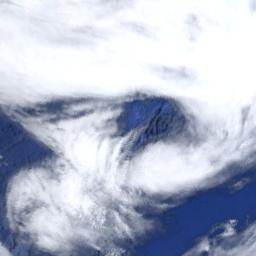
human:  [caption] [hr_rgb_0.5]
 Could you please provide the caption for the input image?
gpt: The white cloud is above blue sea .

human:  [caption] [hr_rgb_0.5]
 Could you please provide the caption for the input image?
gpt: There is a thick cloud and a thin cloud on the sea .

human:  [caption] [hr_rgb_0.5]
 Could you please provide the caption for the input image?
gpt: The stratus clouds are located above the surface of the sea .

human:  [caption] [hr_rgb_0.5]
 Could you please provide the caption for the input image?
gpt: Thick white clouds cover the blue sea .

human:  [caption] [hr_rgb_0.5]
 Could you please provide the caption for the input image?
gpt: A spiral white cloud over a blue sea .